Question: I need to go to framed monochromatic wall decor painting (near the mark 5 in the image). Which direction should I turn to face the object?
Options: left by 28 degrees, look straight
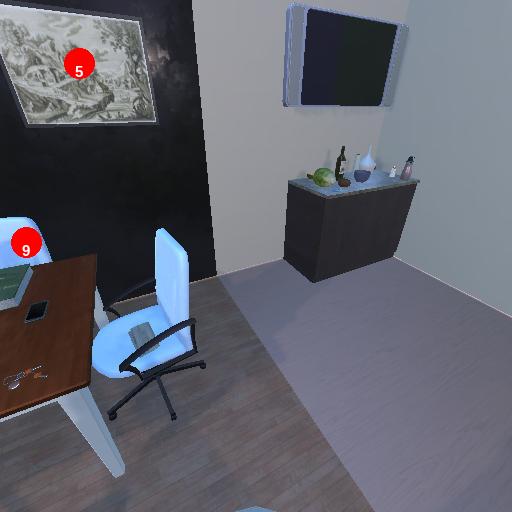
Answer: left by 28 degrees